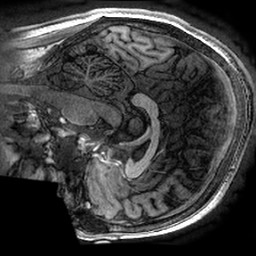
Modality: T1w
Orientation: sagittal
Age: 24
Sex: female
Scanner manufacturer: ge
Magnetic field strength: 3 T
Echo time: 0.002736 s